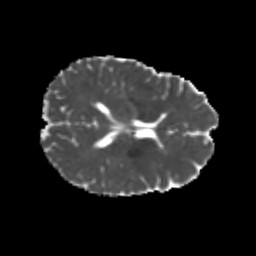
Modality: MD
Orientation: axial
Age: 22
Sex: female
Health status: healthy
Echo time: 0.074 s